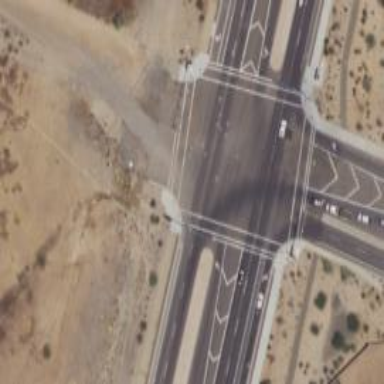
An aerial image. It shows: Solid stop line on the road marking.